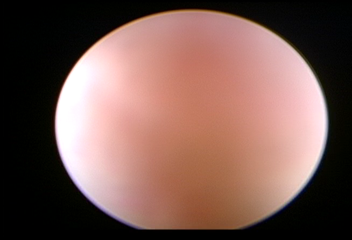
Modality: WLC
Class: Normal mucosa
Bladder cancer association: No